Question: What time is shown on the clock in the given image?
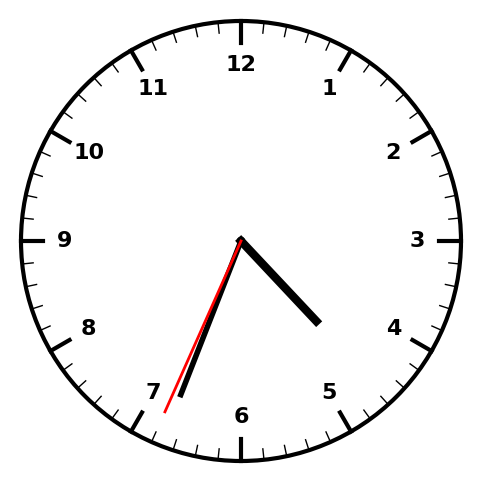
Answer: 04:33:34